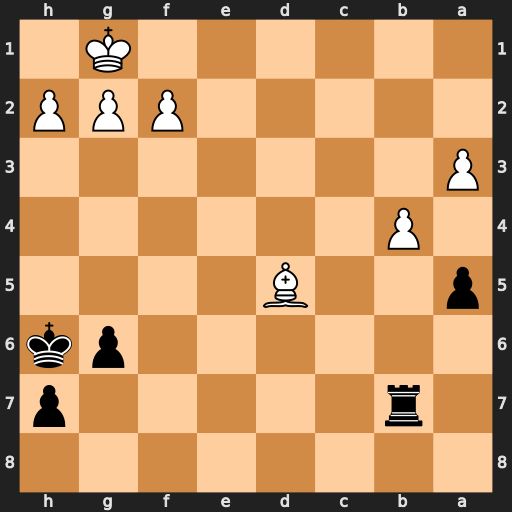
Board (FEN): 8/1r5p/6pk/p2B4/1P6/P7/5PPP/6K1
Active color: b
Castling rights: -
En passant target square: -
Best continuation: Rd7 Bf3 a4 Kf1 Rd3